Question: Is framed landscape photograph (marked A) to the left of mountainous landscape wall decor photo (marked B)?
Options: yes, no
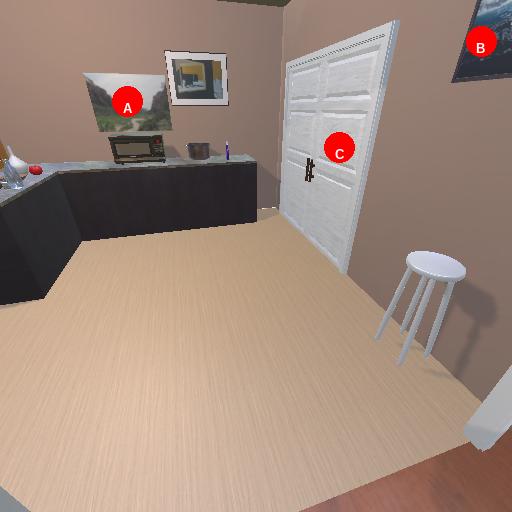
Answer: yes